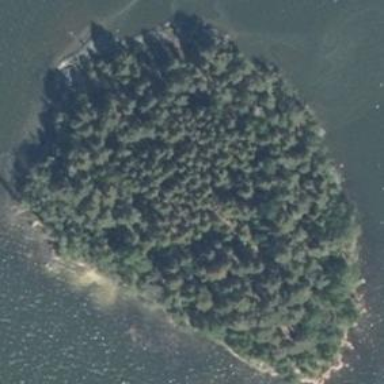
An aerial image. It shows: Islet.